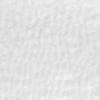
Label: no_change